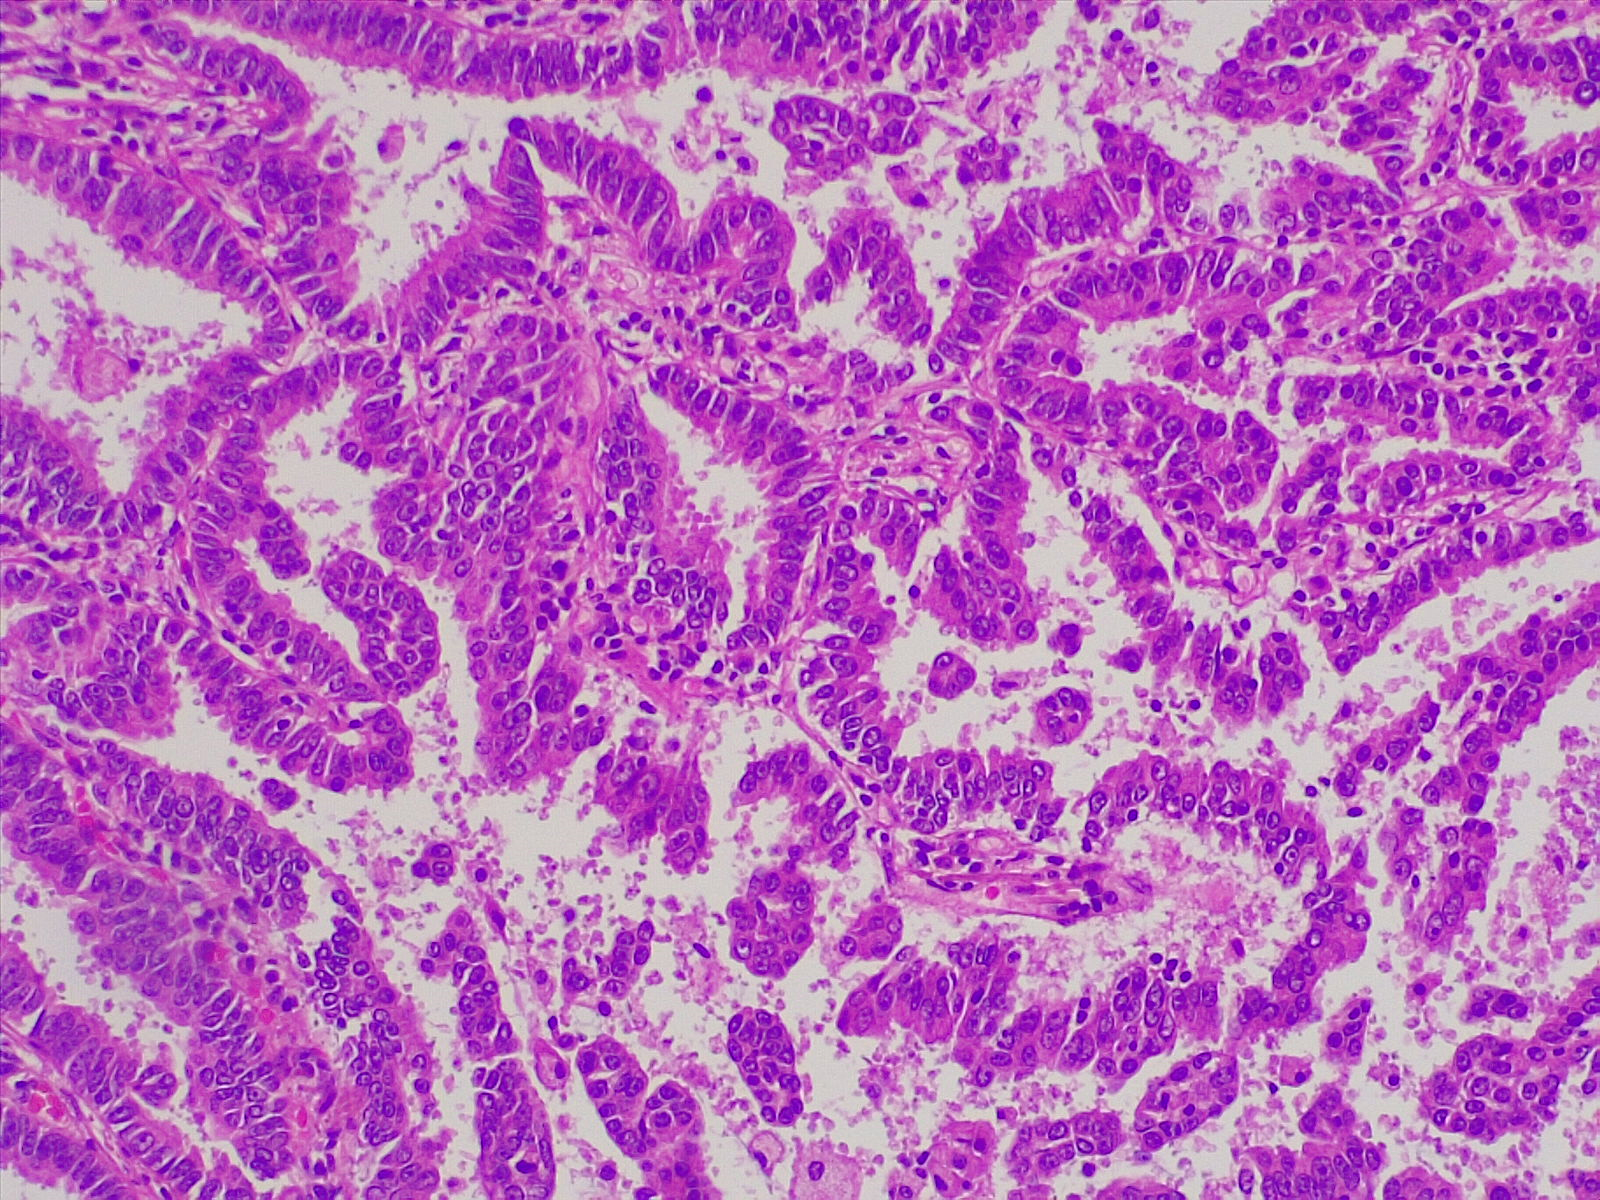
Label: lung adenocarcinoma, well differentiated